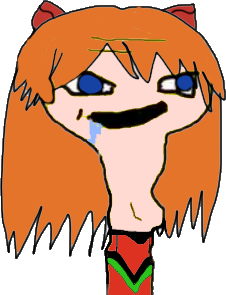
Label: 5_Brainlet